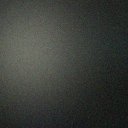
Screen state: off